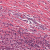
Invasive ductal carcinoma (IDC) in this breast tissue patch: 0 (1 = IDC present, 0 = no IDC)